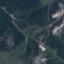
Label: HerbaceousVegetation